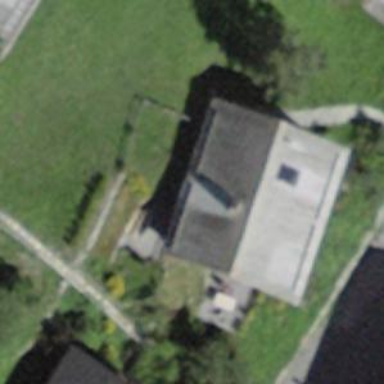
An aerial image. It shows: Building with gabled roof oriented across.